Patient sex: F
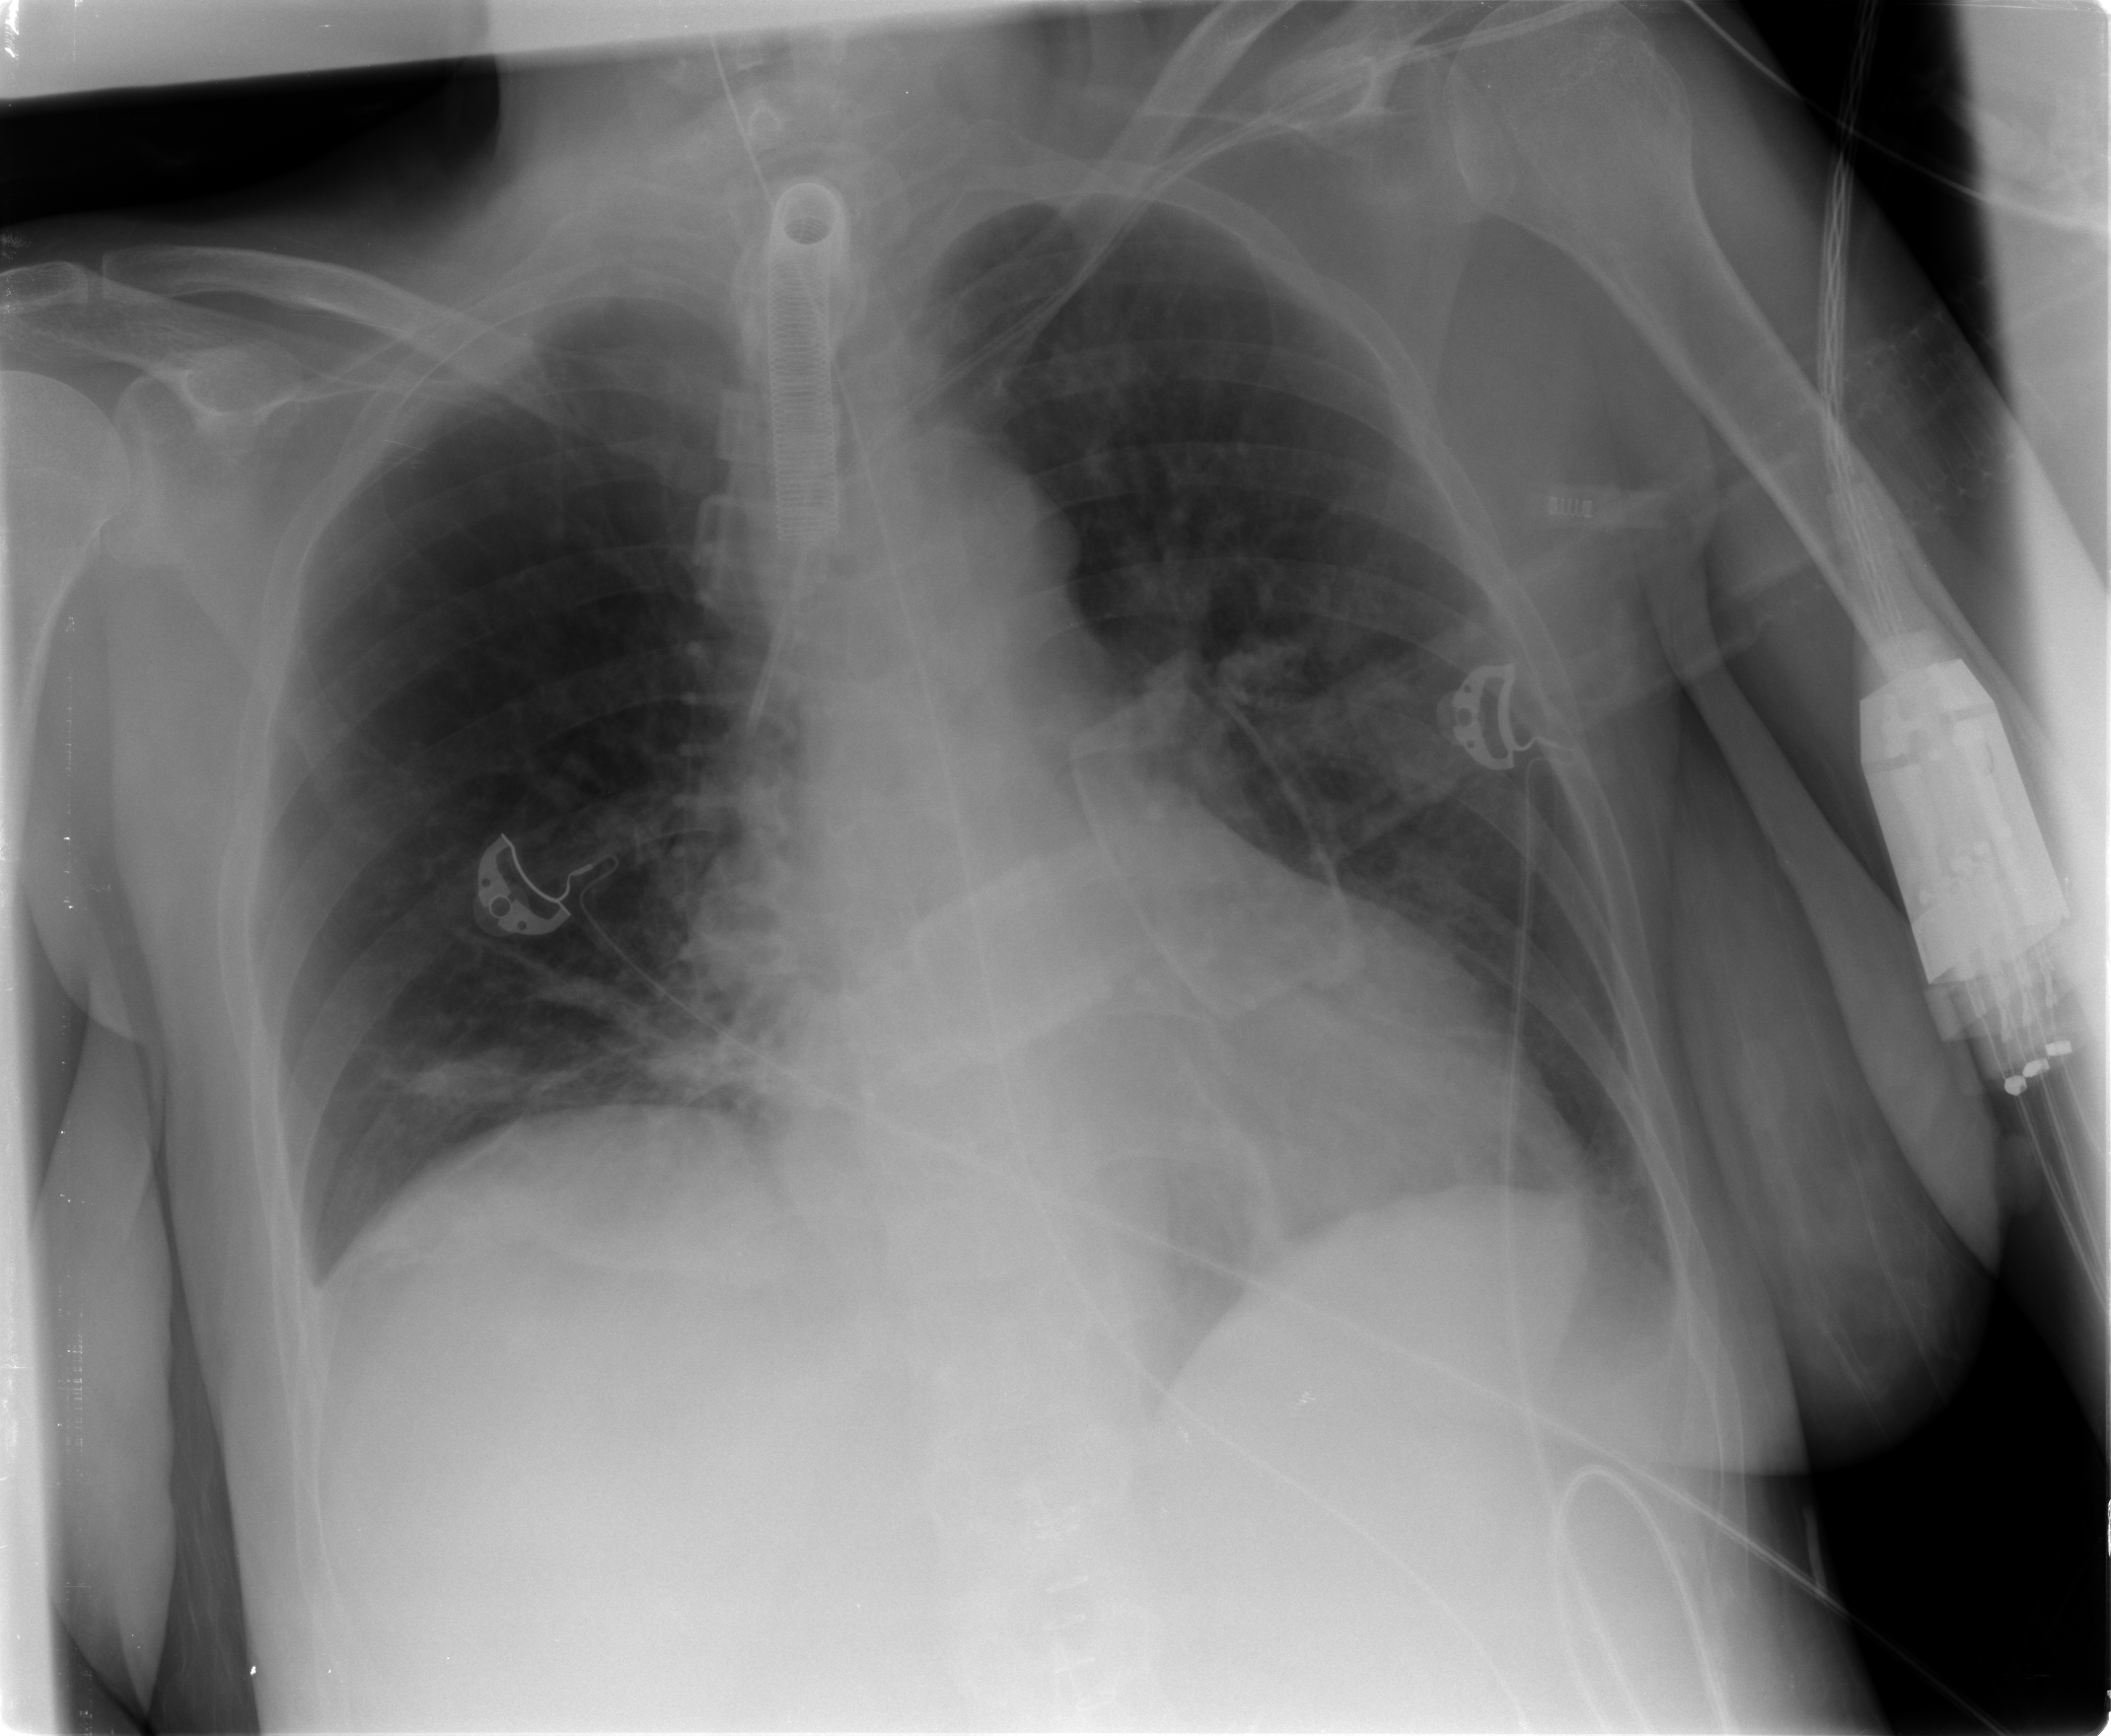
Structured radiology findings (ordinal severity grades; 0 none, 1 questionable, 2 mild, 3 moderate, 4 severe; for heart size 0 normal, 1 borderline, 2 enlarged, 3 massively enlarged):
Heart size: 0
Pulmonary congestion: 2
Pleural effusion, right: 0
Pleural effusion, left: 0
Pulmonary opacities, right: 0
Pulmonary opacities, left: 0
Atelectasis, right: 2
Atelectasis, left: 0